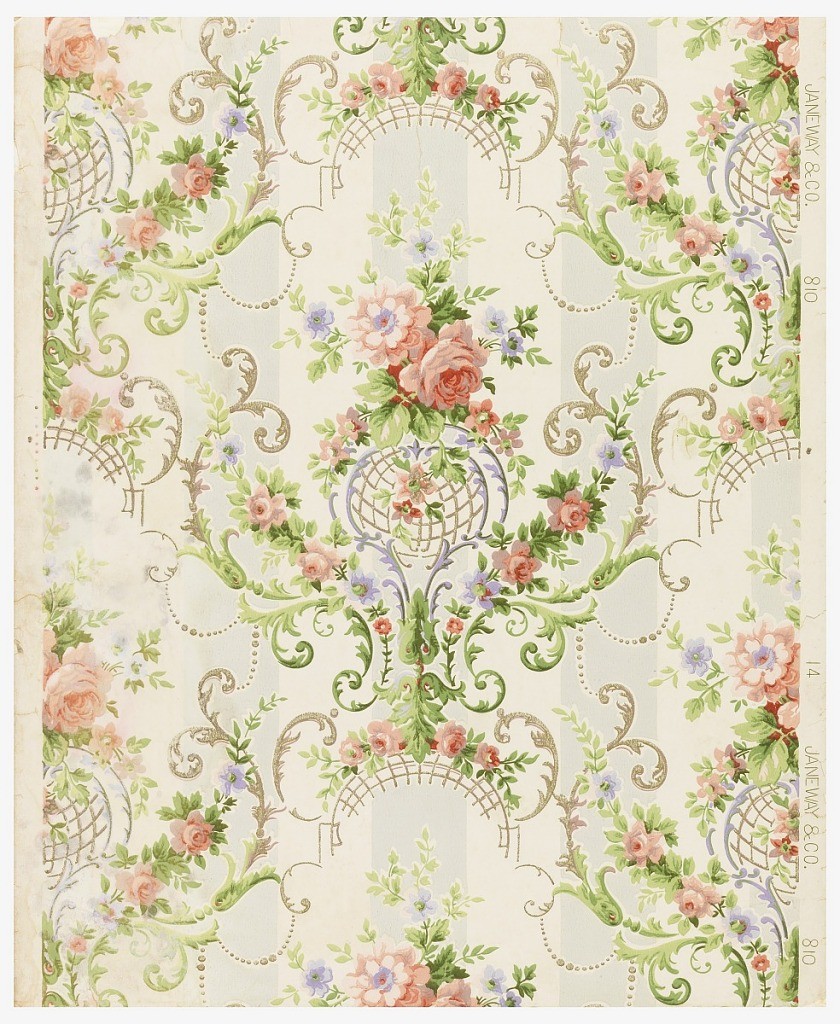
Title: Sidewall
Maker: Janeway & Co. Inc., New Brunswick, New Jersey, 1848 - 1914
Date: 1890–1900
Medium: Machine-printed on paper
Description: Modified rococo design of green and gold scrolls, sprays of roses are festooned over scrolls. The background is composed of two wide stripes, one gray and the other ivory. Printed on margin: "14, Janeway & Co., 810". Printed in rose, green, mauve and gold on gray and ivory.